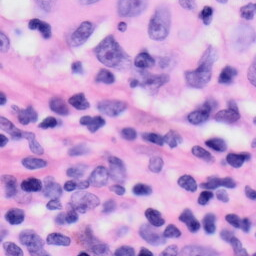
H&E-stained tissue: Skin